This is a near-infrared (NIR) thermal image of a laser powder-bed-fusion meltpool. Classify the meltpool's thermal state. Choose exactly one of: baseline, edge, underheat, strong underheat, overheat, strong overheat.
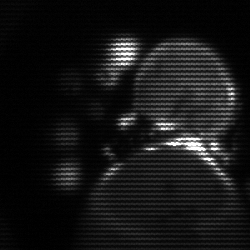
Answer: edge